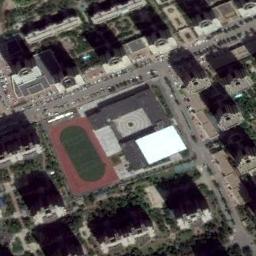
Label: ground_track_field